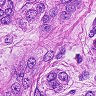
Metastatic tissue present: yes